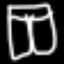
Label: pants